Question: I was looking in to migration of one of our in house applications from XP to Win7. While doing this, I removed the COM3 registry key from: HKEY_LOACL_MACHINE/SOFTWARE/MICROSOFT/COM3. (I did not back it up. lesson learned)
Since doing this I now get the following error:

Is there a way to re-install COM+ component services? And will that fix the reg key that I removed? What other actions could I take if that doesn't work?
Thanks!
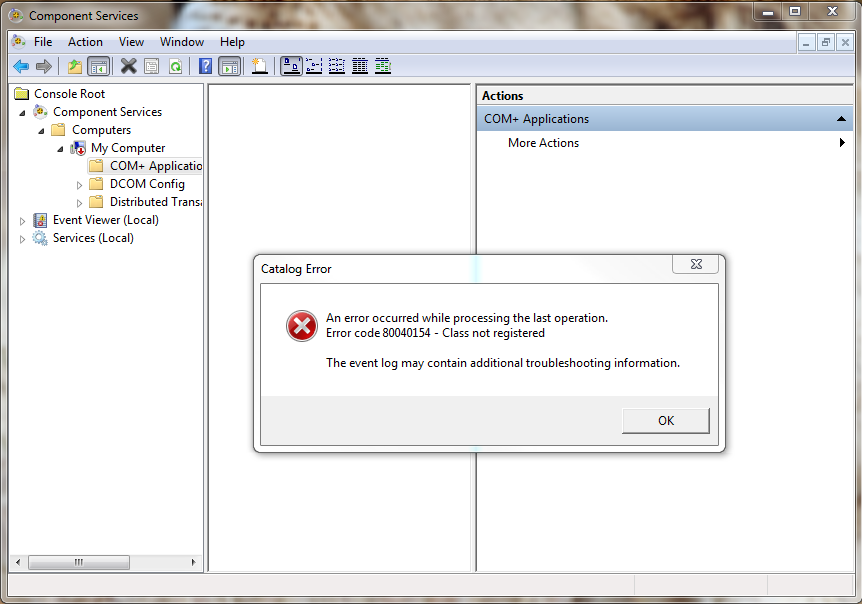
Answer: There was no way to restore the com+ service. I had to re-image the machine.
Sources: MS tele support, Local IT support, web.